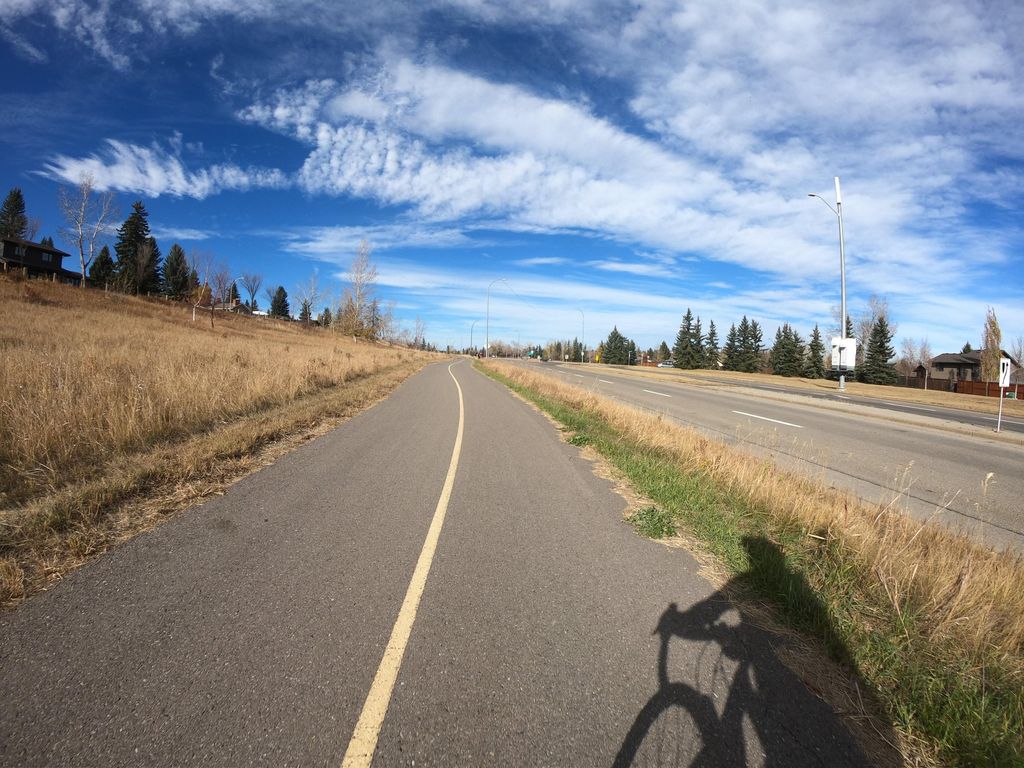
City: calgary